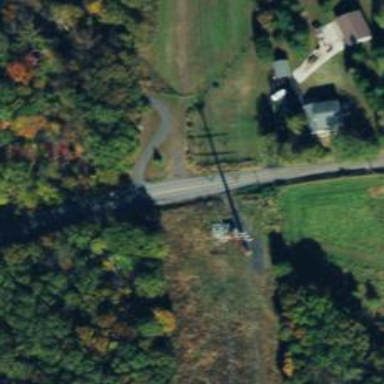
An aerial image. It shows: Mast tower used for communication.